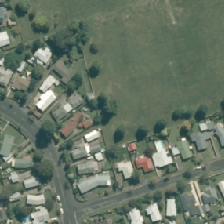
Land cover: urban_parkland